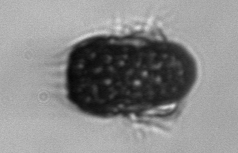
Label: Mesodinium